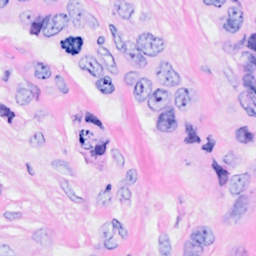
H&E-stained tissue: Breast